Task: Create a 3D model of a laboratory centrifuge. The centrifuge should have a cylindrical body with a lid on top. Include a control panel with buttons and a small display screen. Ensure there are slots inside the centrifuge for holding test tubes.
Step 351:
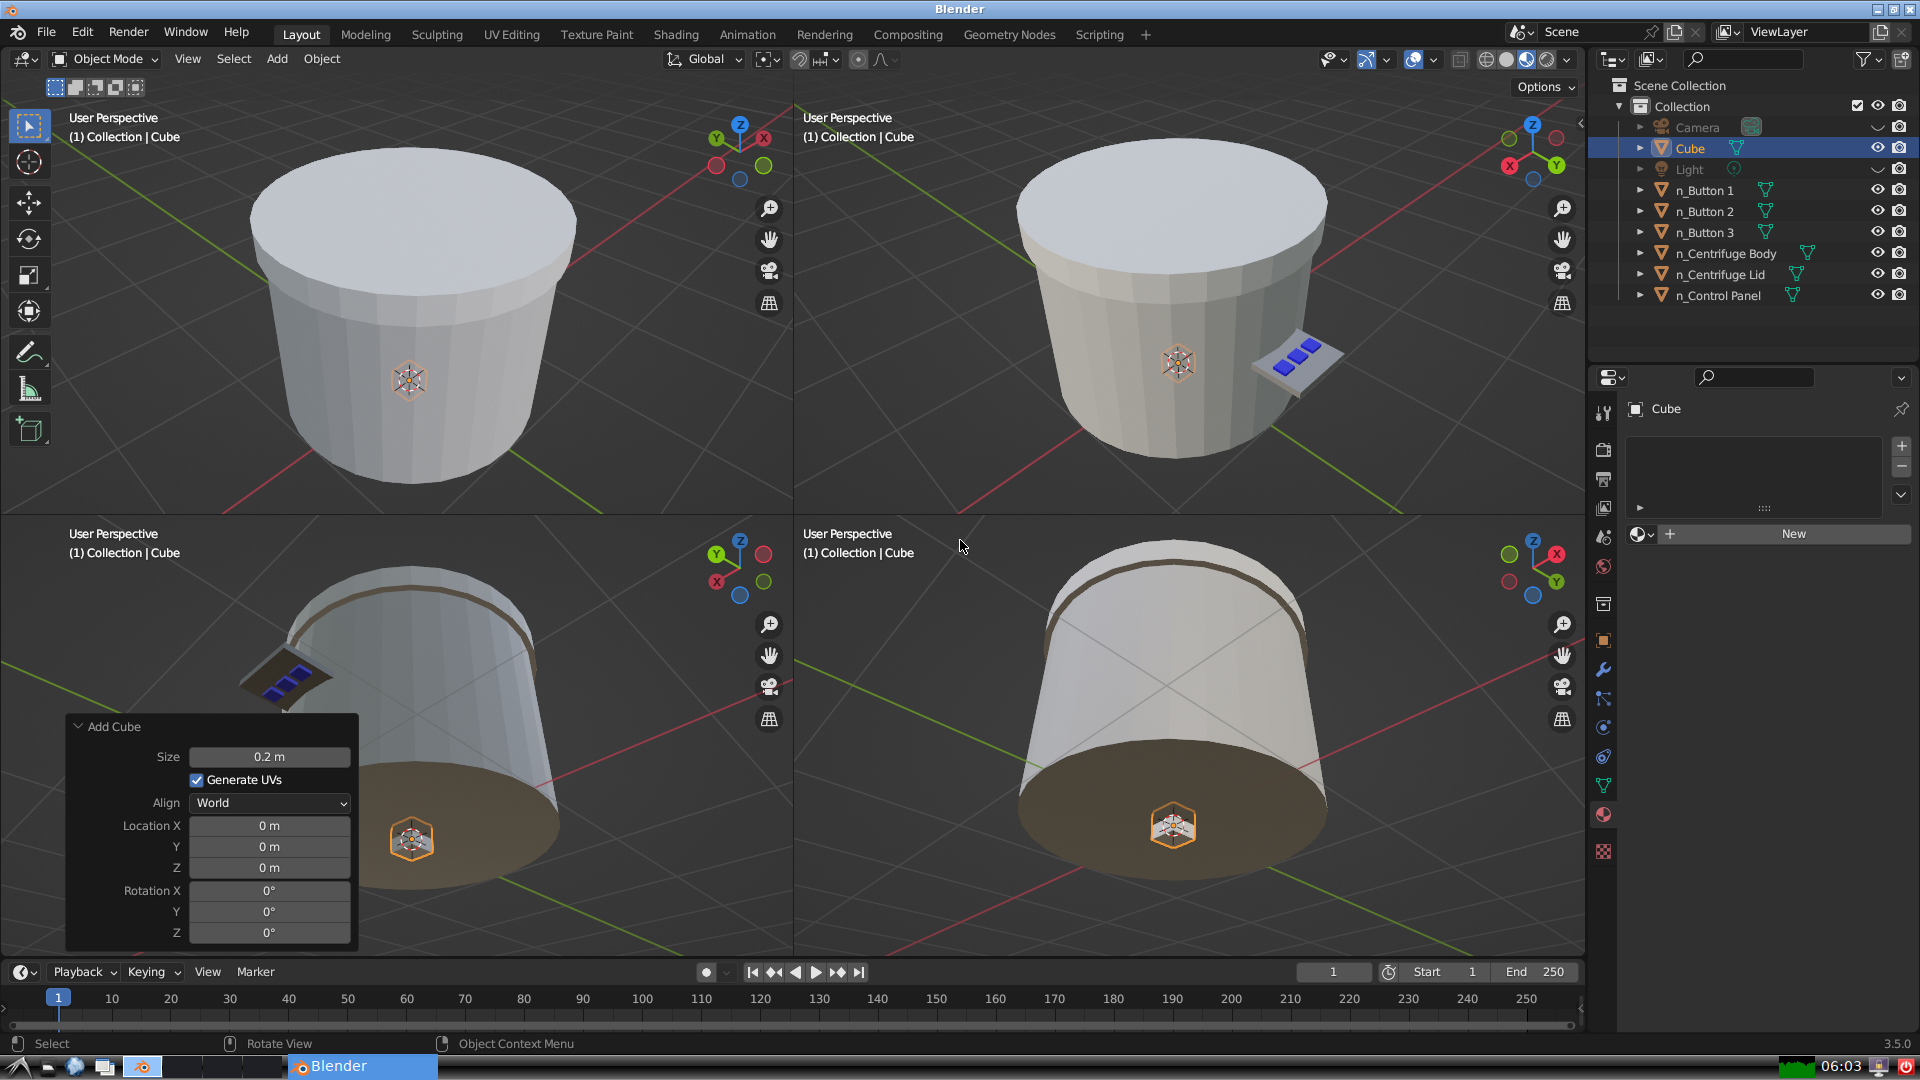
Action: {"key_press": ['Ctrl, Home']}